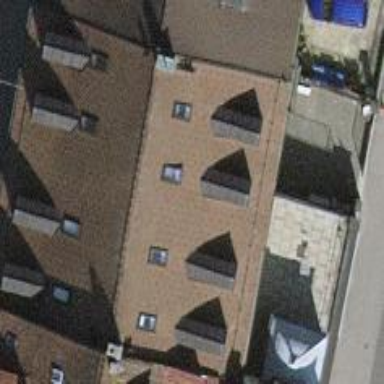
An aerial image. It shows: Half-hipped roof shape on the apartments building.